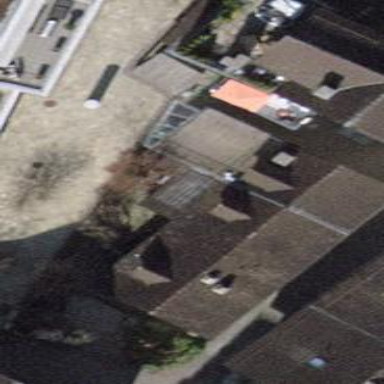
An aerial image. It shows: Semi-detached house.